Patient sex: M
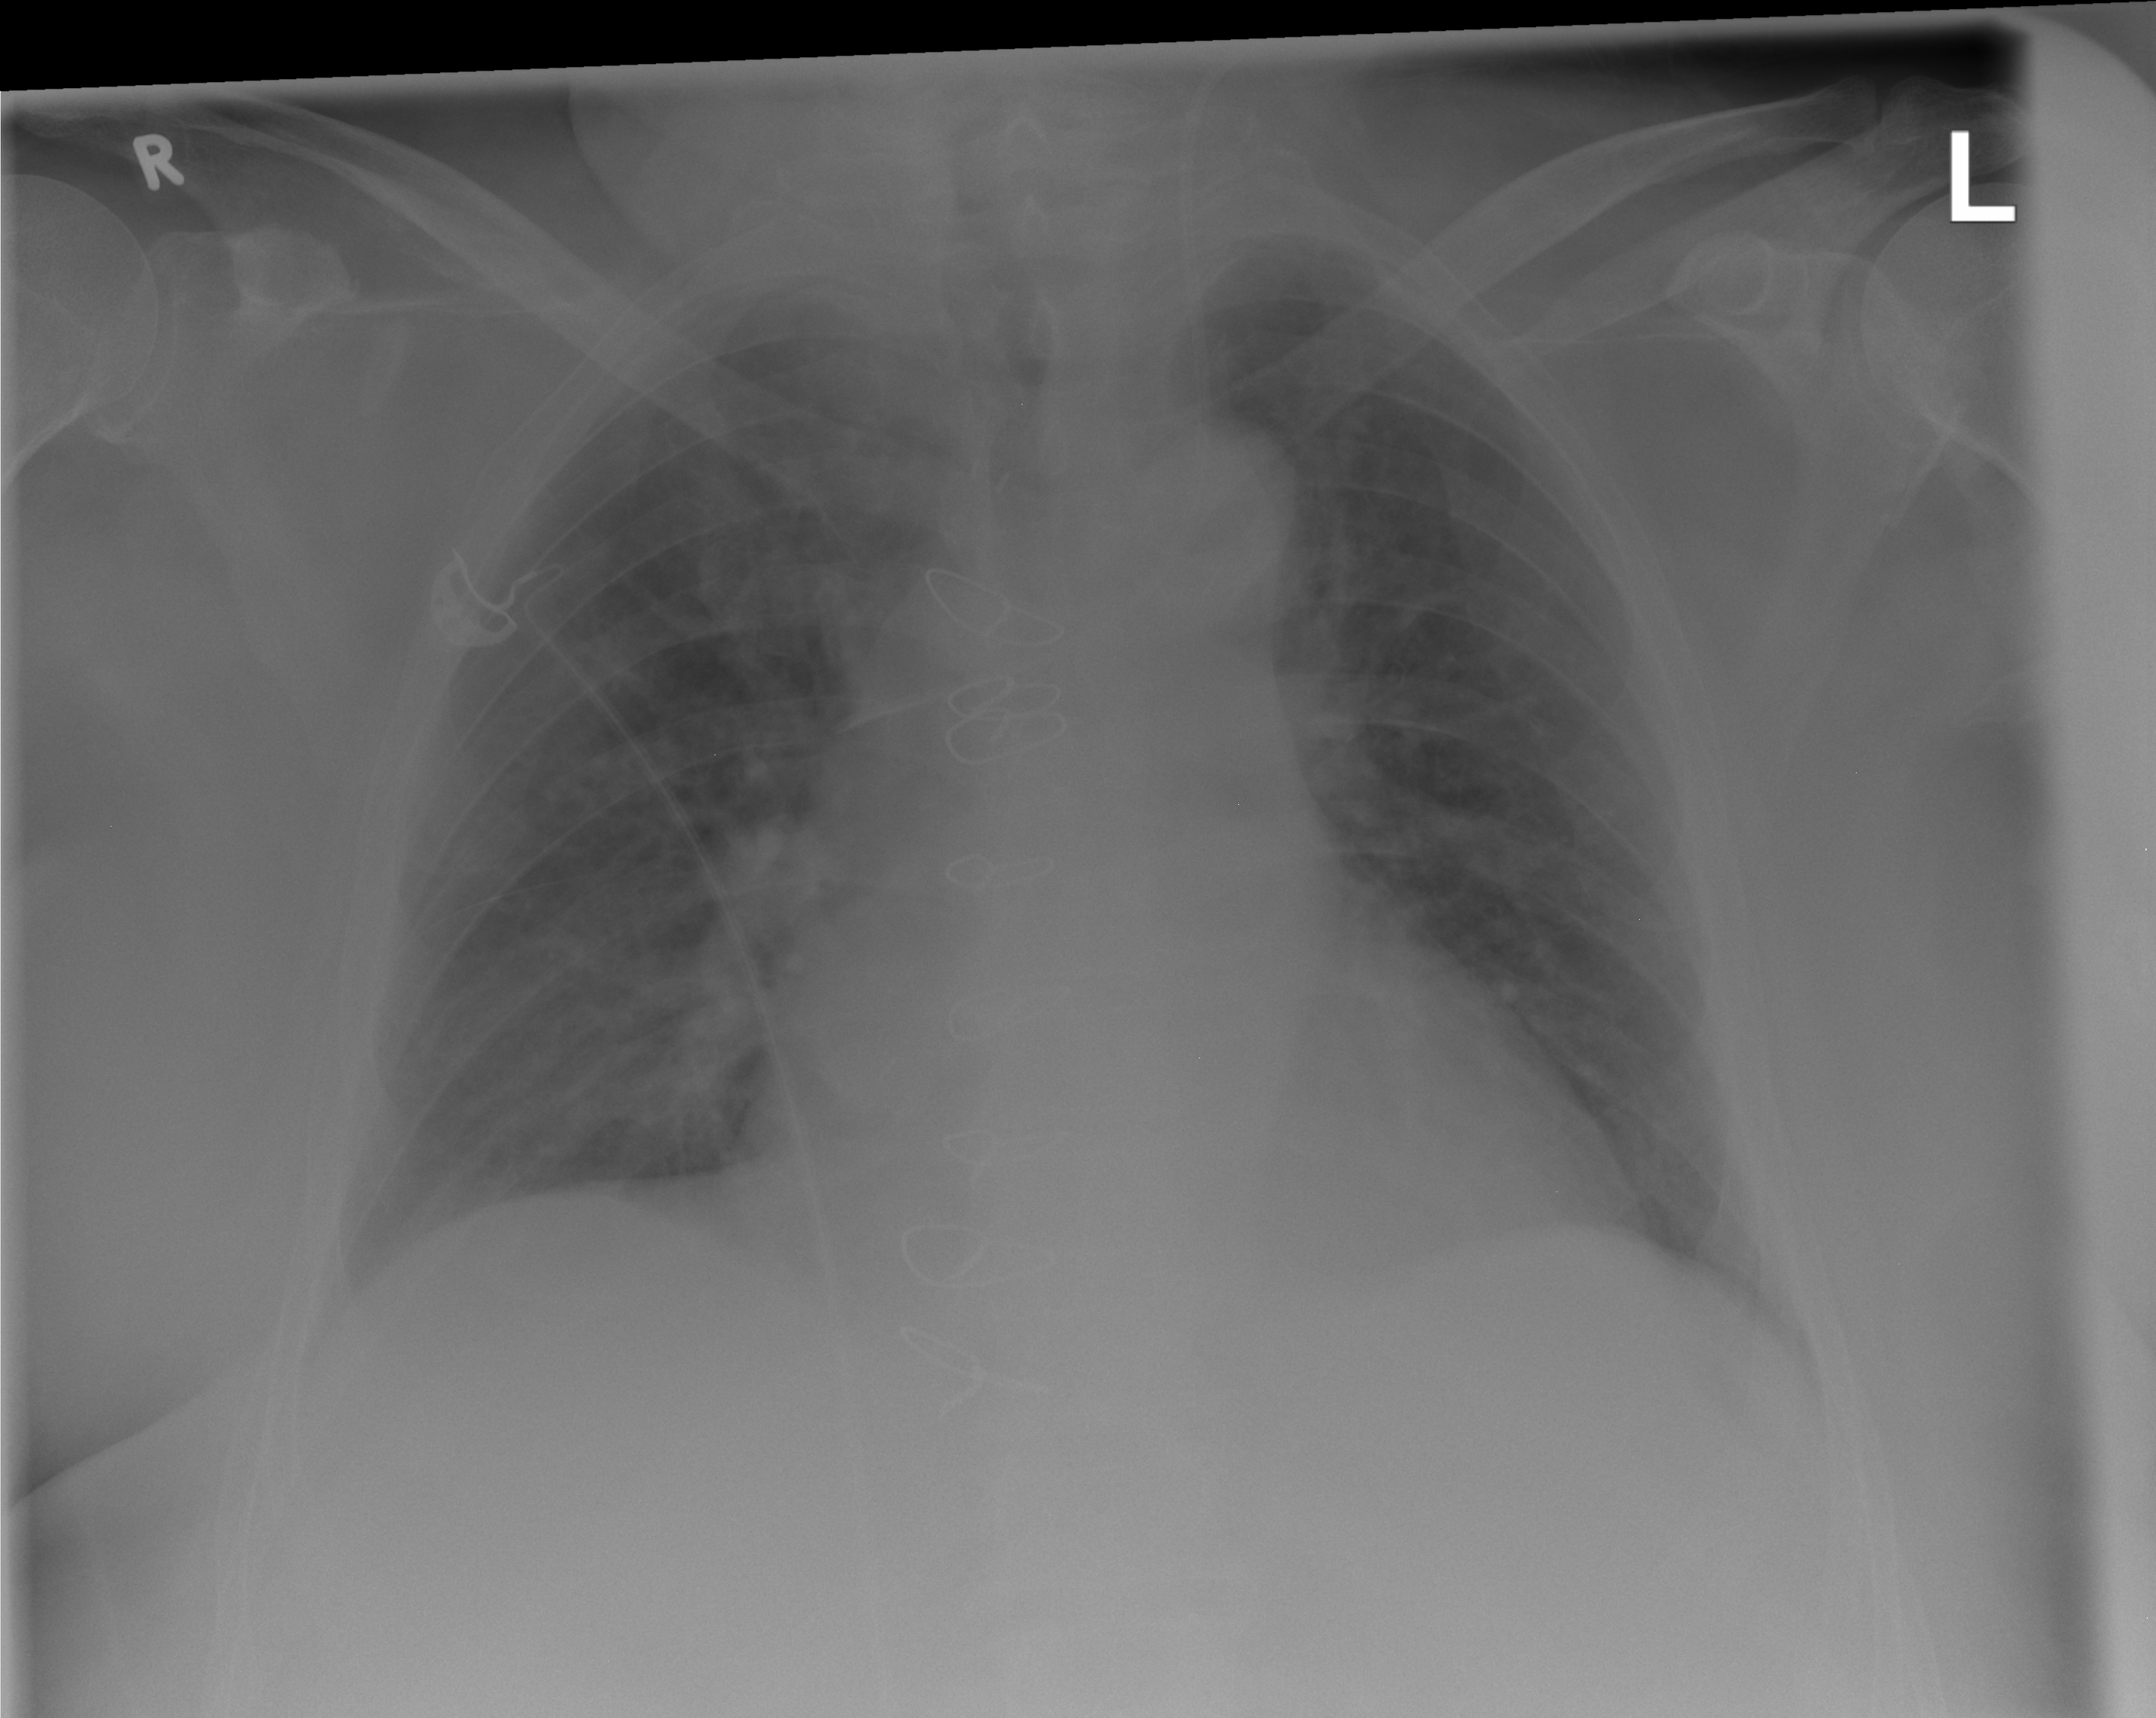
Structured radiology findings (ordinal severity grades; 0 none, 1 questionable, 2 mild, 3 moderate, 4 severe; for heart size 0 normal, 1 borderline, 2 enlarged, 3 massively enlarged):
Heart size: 2
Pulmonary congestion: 2
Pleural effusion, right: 0
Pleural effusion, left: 0
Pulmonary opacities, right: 0
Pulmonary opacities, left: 0
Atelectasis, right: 0
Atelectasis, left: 0